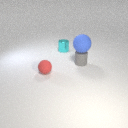
small gray rubber cylinder behind small red rubber sphere